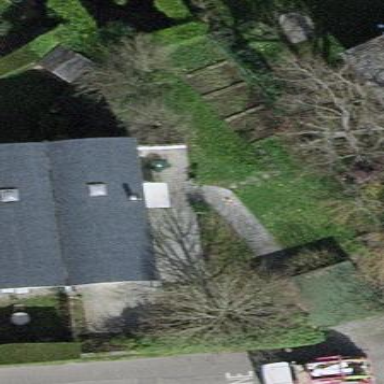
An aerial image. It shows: Garden enclosed by fence.